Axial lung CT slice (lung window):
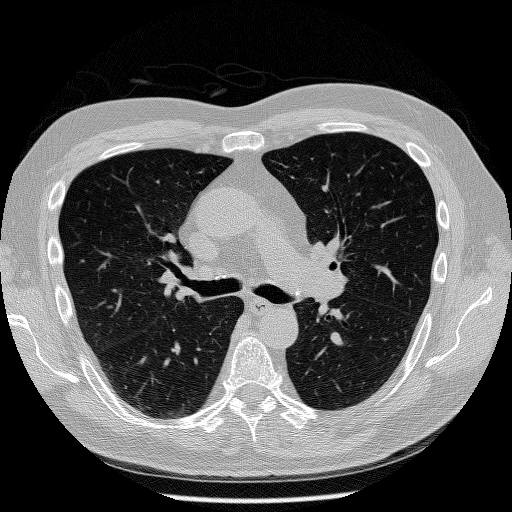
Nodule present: no